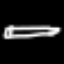
Label: pencil